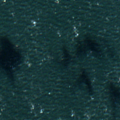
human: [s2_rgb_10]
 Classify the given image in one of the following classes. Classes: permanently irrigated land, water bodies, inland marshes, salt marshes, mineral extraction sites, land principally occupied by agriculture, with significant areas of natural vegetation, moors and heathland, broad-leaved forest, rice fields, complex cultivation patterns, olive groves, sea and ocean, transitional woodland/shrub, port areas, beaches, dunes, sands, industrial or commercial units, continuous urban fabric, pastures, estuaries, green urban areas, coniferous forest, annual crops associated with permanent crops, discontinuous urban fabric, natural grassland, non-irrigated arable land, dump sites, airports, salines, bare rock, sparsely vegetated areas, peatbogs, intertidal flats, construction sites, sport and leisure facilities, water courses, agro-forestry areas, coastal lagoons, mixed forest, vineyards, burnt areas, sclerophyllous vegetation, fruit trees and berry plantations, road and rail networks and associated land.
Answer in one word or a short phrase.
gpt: sea and ocean